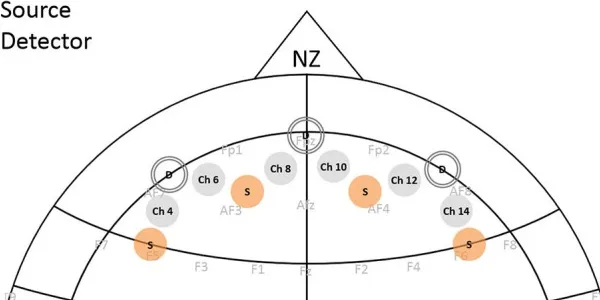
Position of fNIRS sensor on the forehead. Each channel represents the source-detector pair measuring the changes in oxy-hemoglobin and deoxy-hemoglobin from prefrontal cortex regions.
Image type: chart (chart)